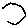
Label: hexagon